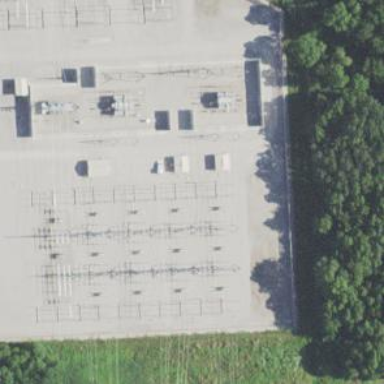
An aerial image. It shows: Switch used for power control.